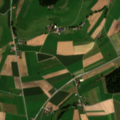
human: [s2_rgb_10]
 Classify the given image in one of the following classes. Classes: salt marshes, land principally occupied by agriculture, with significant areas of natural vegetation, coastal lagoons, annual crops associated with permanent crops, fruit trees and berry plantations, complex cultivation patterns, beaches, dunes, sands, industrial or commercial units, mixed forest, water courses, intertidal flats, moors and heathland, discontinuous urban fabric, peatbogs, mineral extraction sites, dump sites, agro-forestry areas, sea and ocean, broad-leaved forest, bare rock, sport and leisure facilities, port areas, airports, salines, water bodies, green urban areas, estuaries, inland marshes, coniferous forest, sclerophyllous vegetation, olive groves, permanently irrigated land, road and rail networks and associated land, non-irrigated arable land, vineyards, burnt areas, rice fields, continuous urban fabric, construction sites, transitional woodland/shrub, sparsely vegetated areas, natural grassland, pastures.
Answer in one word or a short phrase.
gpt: non-irrigated arable land, complex cultivation patterns, coniferous forest